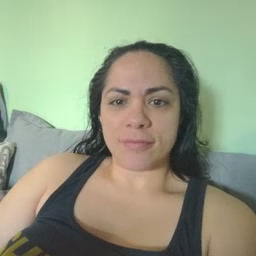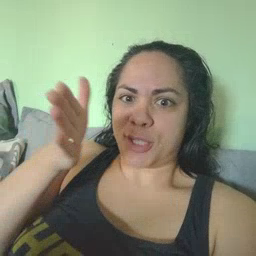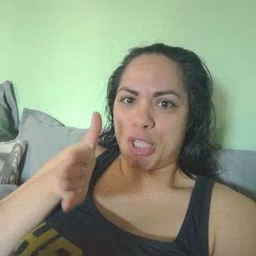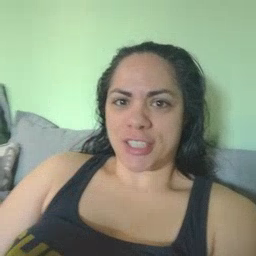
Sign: person